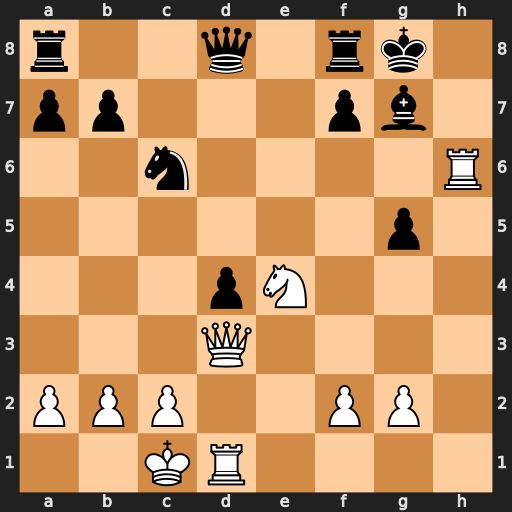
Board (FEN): r2q1rk1/pp3pb1/2n4R/6p1/3pN3/3Q4/PPP2PP1/2KR4
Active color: w
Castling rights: -
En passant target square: -
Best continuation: Nf6+ Bxf6 Qh7#